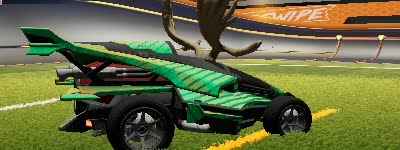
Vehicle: aftershock